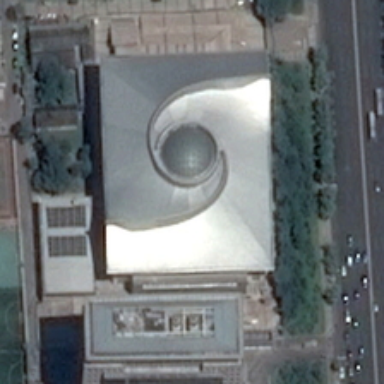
Some green trees and several buildings are around a rectangular silver gray center building .